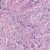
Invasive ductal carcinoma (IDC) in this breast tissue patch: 1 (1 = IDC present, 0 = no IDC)